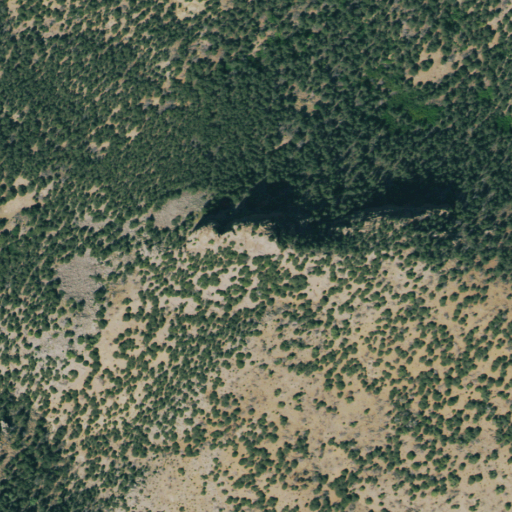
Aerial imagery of mountain in Colorado named Black Hills containing evergreen forest and shrub